Question: I want to access state data.
How do I copy an 'array object' I have into a 'data array'?

-code
'''
function TableList() {
const [state, setState] = React.useState({
columns: [
{ title: 'roteubeonho', field: 'lote_id' },
{ title: 'jungryang(kg)', field: 'item_weight' },
{ title: 'suryang', field: 'item_quantity' },
{ title: 'jepumkodeu', field: 'item_code' },
{ title: 'jepummyeong', field: 'item_name' },
{ title: 'gyugyeog', field: 'standard' },
{ title: 'jaejil', field: 'material' },
{ title: 'gongjeongmyeong', field: 'process_name' },
{ title: 'danjung', field: 'unitweight' },
{ title: 'nabgiilsi', field: 'duedate' },
{ title: 'danga', field: 'item_cost' },
{ title: 'geumaeg', field: 'item_price' },
],
data: [],
});
useEffect(() =>{
console.log("silhaeng")
console.log(state.data);
axios.get('http://localhost:8080/api/item/1')
.then( response => {
//I want to copy the data of my output.list to state.data.
})
.catch( response => {
console.log(response);
})
});
'''
I want to copy my axios response data into the data array declared as useState.
Please tell me the most effective way.
1. How do I access the second argument, state.data?
2. I want to access and put my output.list response data.
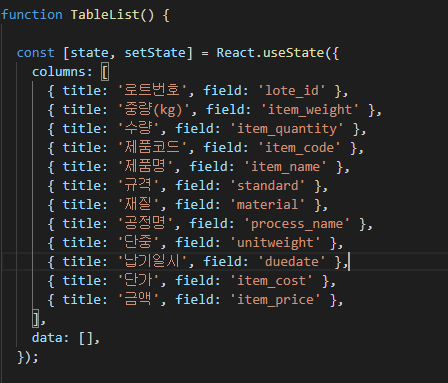
Answer: Not totally clear on what you're looking for, but if you just want to update the 'data' prop on your state object, you can do it like this:
'''
const arrayOfObjects = [{ id: 1 }, { id: 2 }];
const newState = Object.assign({}, state);
newState.data = arrayOfObjects;
setState(newState);
'''